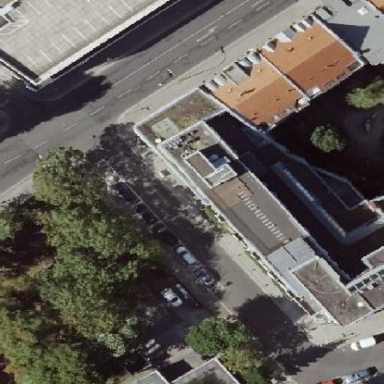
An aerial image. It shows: Building with flat shape.